Question: Disclaimer: I am very new to clojure.
I am suddenly running into a issue where loading my clojurescript app takes over 15 seconds just to load all of the library code. A second project, set up the same way, is not having these issues.

CLJS build:
'''
:cljsbuild {:builds [{:id "dev"
:source-paths ["src/cljs"]
:compiler {:output-to "resources/public/app/js/app.js"
:output-dir "resources/public/app/js/out"
:optimizations :none
:source-map true}}]}
'''
handler.clj
'''
(GET "/" [] (resource-response "index.html" {:root "public/app"}))
(route/resources "/" {:root "public/app"})
(route/not-found "Not Found"))
'''
My first thought is, that it somehow re-compiles everything every time I access the page, but the file timestamps of unchanged libraries didn't change.
Second thought was, that it is probably because of cache killing in my browser, but even after allowing cache through the developer tools, file loading time is still snailspeed.
Third thought was the compojure version difference between the 2 projects, but even after upgrading the 2nd project to latest, or downgrading 1st project to previous version, the issue still persists.
When monitoring, I also noticed the java process to jump to 350% CPU on page access.
I tried to revert all changes I made but can't figure out where the problem is. Being very new to clojure and clojurescript, I am out of ideas. I obviously can't wait 15 seconds with every page load just to see a message in the console.
Project.clj
'''
(defproject picky "0.1.0-SNAPSHOT"
:description "project"
:url "http://example.com/FIXME"
:source-paths ["src/clj"]
:dependencies [[org.clojure/clojure "1.6.0"]
[org.clojure/tools.reader "0.8.2"]
[org.clojure/clojurescript "0.0-2371"]
[org.clojure/core.async "0.1.346.0-17112a-alpha"]
[ring/ring-core "1.3.1"]
[ring/ring-json "0.3.1"]
[compojure "1.2.1"]
[korma "0.4.0"]
[org.postgresql/postgresql "9.2-1002-jdbc4"]
[com.cemerick/friend "0.2.1"]
[lobos "1.0.0-beta3"]
[cljs-http "0.1.20"]
[secretary "1.2.1"]
[om "0.3.6"]
[com.facebook/react "0.8.0.1"]
[hiccup "1.0.5"]]
:plugins [[lein-cljsbuild "1.0.3"]
[lein-ring "0.8.13"]
[lein-pdo "0.1.1"]]
:aliases {"up" ["pdo" "cljsbuild" "auto" "dev," "ring" "server-headless"]}
:ring {:handler myapp.handler/app}
:profiles
{:dev {:dependencies [[javax.servlet/servlet-api "2.5"]
[ring-mock "0.1.5"]]}}
:cljsbuild {:builds [{:id "dev"
:source-paths ["src/cljs"]
:compiler {:output-to "resources/public/js/app.js"
:output-dir "resources/public/js/out"
:optimizations :none
:source-map true}}]}
'''
Middlewares are 'wrap-json-body' and 'wrap-json-response', although I tried already disabling both.
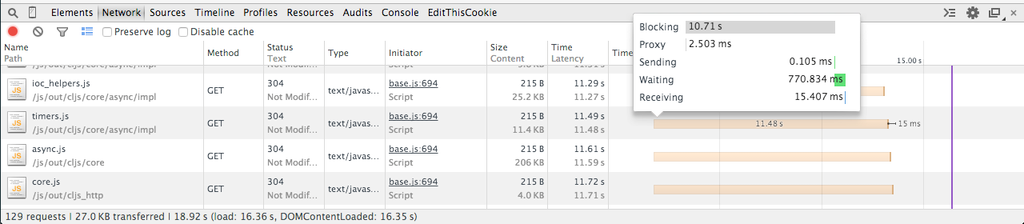
Answer: I found the culprit of this huge performance loss. After a ton of debugging I found out that the only difference between project 1 and project 2 is the resources folder.
Project 1 includes a entire frontend project. A lot of files through bower, scss, compiled css, compiled cljs and so on. Everything you need for good frontend development. In total files.
Project 2 was a test project including a few HTML, javascript and compiled cljs files. files in total.
For testing, I moved some files out of the resources folder and ta-daa, file load is down to a few milliseconds. Move the files back into the resources folder, performance get tanked up.
I am going to file a bug report at the compojure project. Might be something they weren't aware of yet.